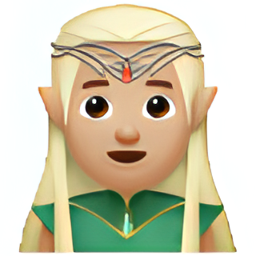
Name: man elf medium light skin tone
Emoji: 🧝🏼‍♂️
Group: People & Body
Sub-group: person-fantasy